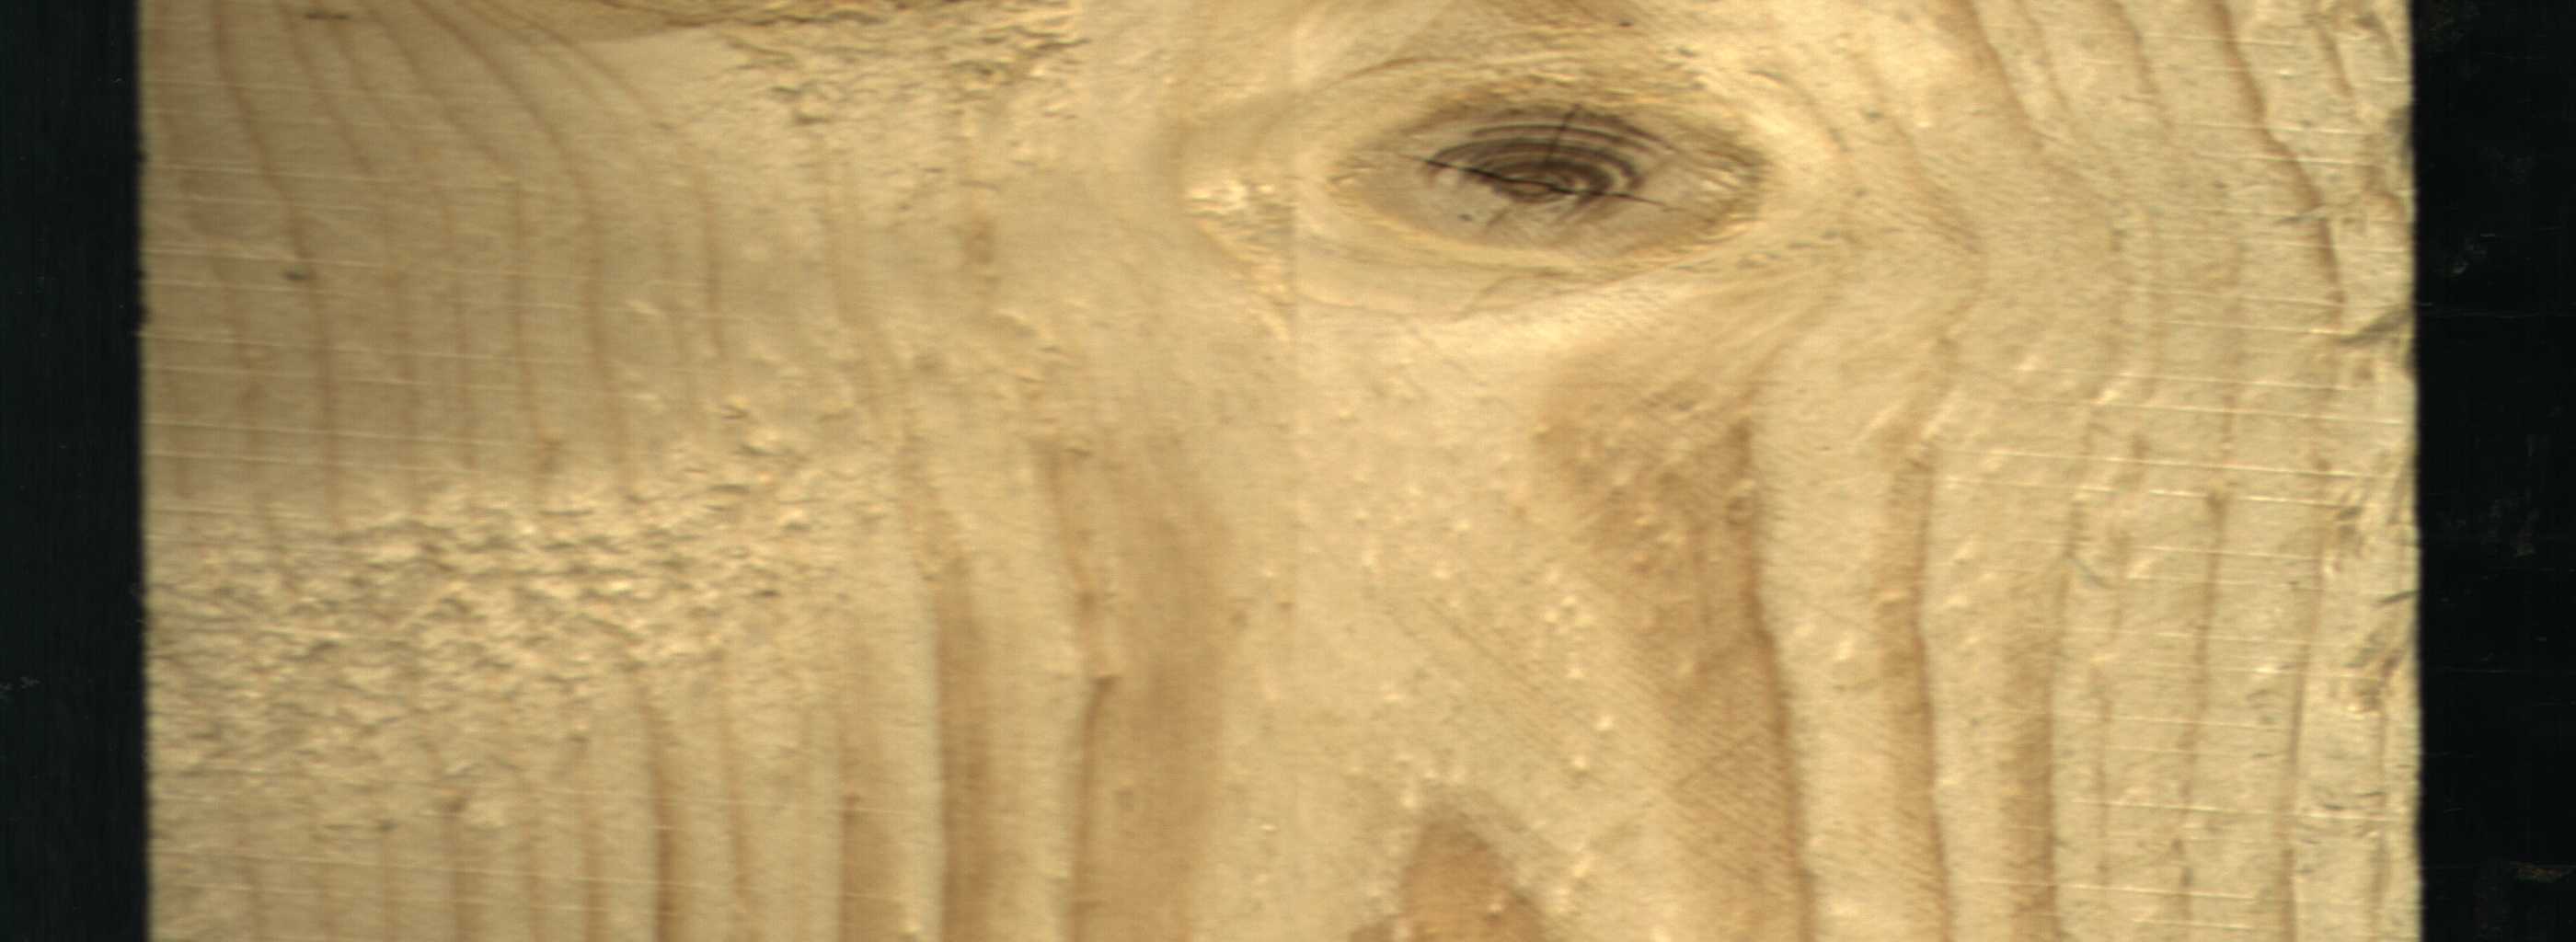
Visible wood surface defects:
knot_with_crack